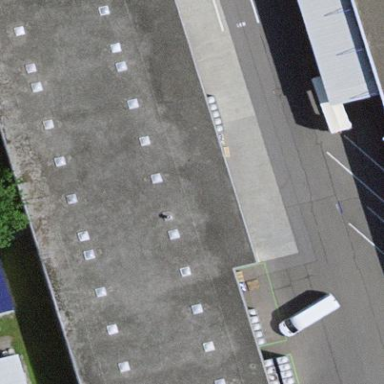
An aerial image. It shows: Industrial building.